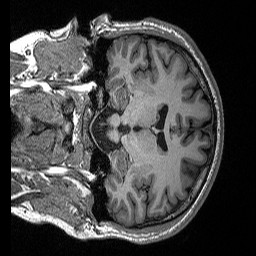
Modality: T1w
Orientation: coronal
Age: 24
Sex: male
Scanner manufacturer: siemens
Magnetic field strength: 3 T
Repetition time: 2.3 s
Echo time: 0.00298 s